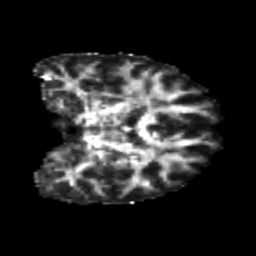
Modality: FA
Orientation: coronal
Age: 20
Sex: male
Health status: healthy
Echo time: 0.074 s